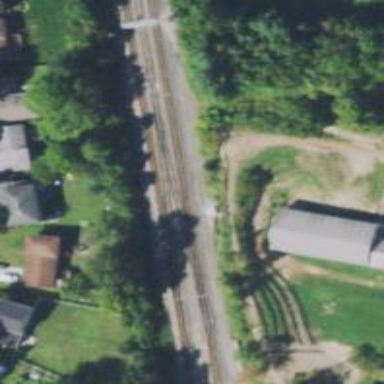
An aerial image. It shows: Railway siding for service.